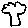
Label: tree